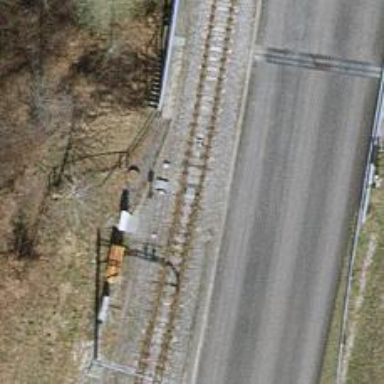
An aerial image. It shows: Narrow-gauge railway with electrified tracks using contact line. It serves as spur with single track.